Question: How to configure the Paypal System in Fusion ticket.
Remain to systems are working in My Fusion ticket.
1. Payment: Cash Shipment: Point of sale (It is wokring)
2. Payment: Invoice: Please pay within 10 days or within 3 days of Event if sooner Shipment: Email(It working)
3. PayPal (Unable to see the Option) in the POS user.
Configured into the paypal in FUsion TIcket from admin user.
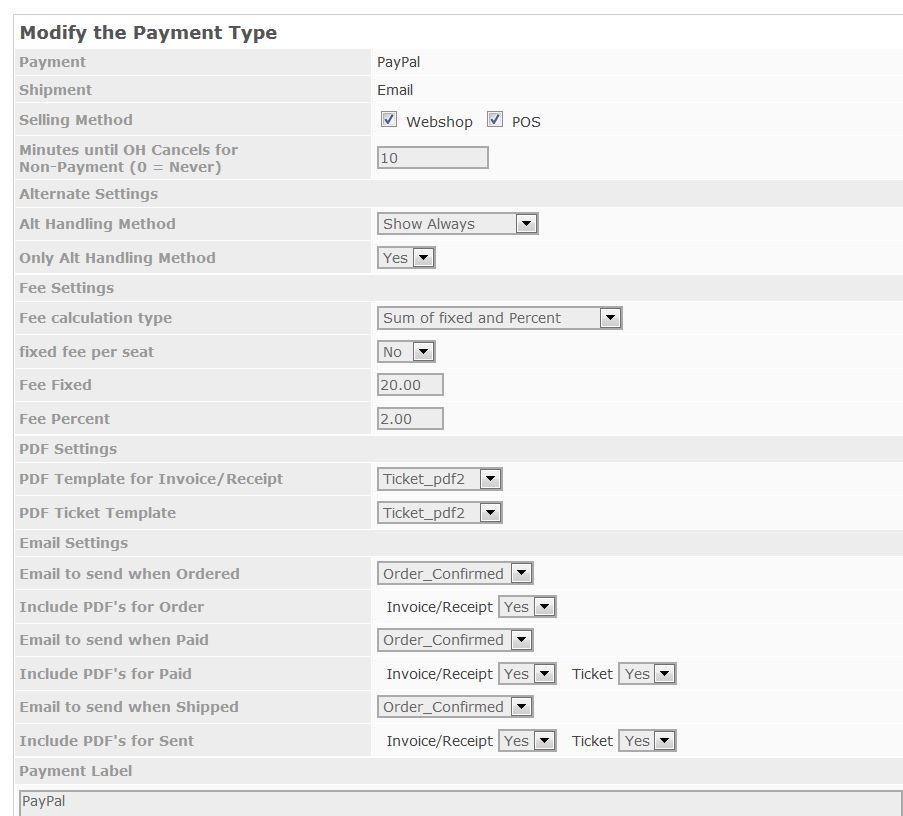
Answer: Consulting Google turned up <URL>, which looks like a complete walkthrough.